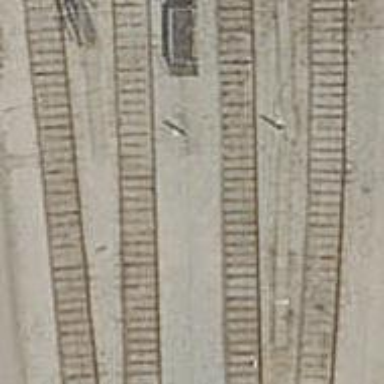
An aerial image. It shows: Rail yard with electrified contact lines for railway operations.